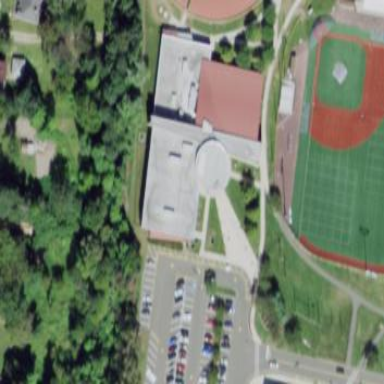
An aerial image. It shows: Sports centre building.